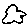
Label: cloud